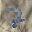
Label: 7